Aerial crown-view tile of a tropical tree (Barro Colorado Island, Panama), acquired 20240813:
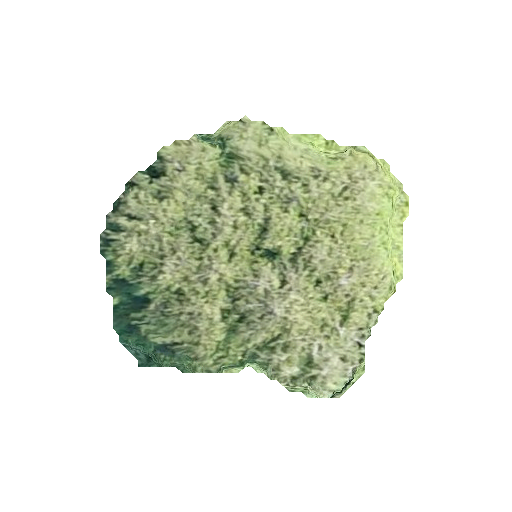
Species: Quararibea asterolepis
GBIF accepted scientific name: Quararibea asterolepis
Crown area: 97.184 m²